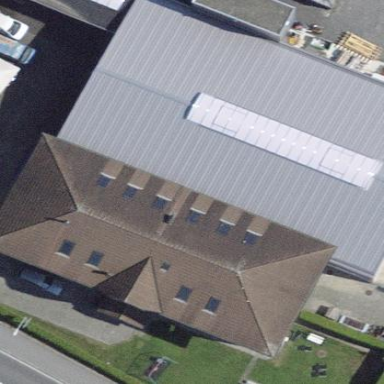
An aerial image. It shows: Industrial building.